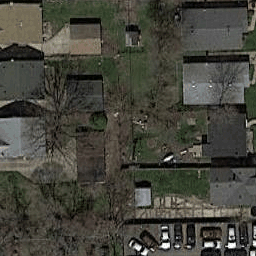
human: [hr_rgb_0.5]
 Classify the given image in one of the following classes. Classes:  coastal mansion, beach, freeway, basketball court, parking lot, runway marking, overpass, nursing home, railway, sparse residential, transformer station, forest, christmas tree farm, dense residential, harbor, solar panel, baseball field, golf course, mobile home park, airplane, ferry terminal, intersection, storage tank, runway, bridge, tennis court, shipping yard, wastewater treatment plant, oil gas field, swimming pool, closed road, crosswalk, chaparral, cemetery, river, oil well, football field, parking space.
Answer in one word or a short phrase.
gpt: dense residential